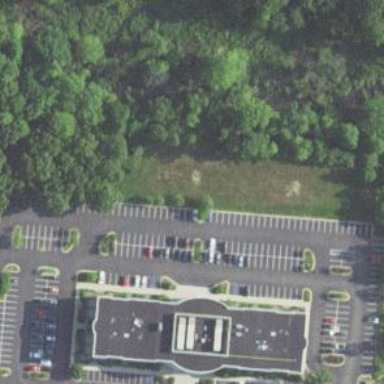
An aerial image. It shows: Parking aisle designated as service road.